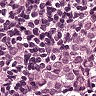
Metastatic tissue present: yes